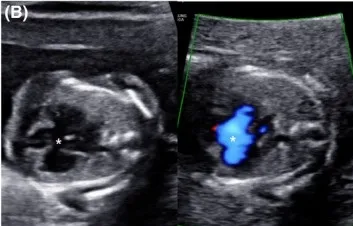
Ultrasonographic findings at 20 wk, 5 d of gestation. B, A complete atrioventricular canal defect (asterisk).
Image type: radiology (ultrasound)